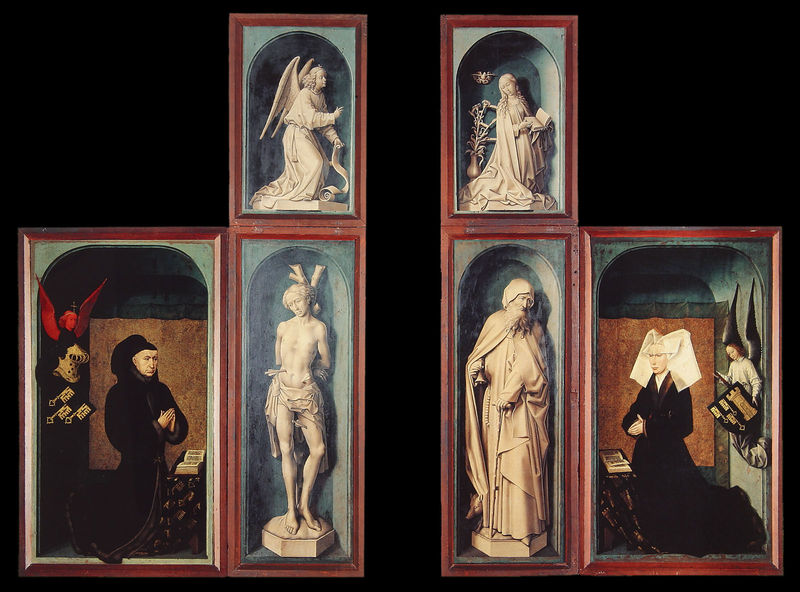
Titel: Polyptichon des jüngsten Gerichtes
Künstler: Rogier van Weyden
Institution: Beaune, Musée de l’Hotel-Dieu
Schlagwörter: blau, flügel, gemälde, mann, braun, holz, bart, kappe, bibel, rahmen, öl, engel, figuren, buch, knien, nonne, gebet, altar, hochaltar, wappen, andacht, beeten, mönch, heilige, diptichon, maria, altarbild, verkündigung, griseille, hausaltar, sebastian, andreas, altarflügel, verkündigung mariä, altarflügek, stifterbildnis, heiliegndarstellungen, verkümdogung